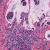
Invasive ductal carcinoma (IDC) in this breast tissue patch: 1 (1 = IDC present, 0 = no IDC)